Question:
the input is one column where the output what I should get is in F column as shown in the screen shot kindly anyone help on this
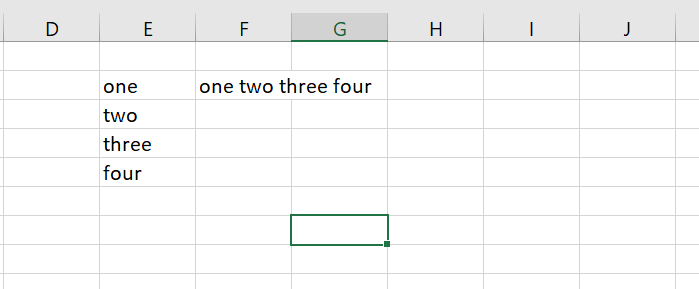
Answer: If you like a VBA solution or you do not use Excel365/2019, try the next code, please:
'''
Sub testTransposedString()
Dim sh As Worksheet, lastR As Long, arr, arr1D
Set sh = ActiveSheet
lastR = sh.Range("E" & rows.count).End(xlUp).row
arr = sh.Range("E2:E" & lastR).Value
arr1D = Application.Transpose(Application.Index(arr, 0, 1))
sh.Range("F2").Value = Join(arr1D, " ")
End Sub
'''